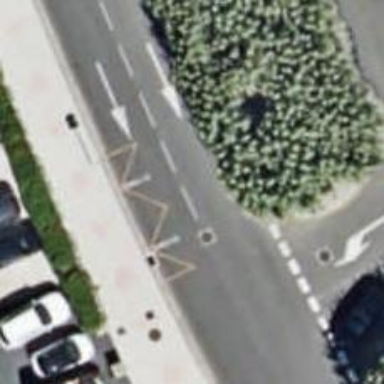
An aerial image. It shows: Road with traffic signals at crossing.